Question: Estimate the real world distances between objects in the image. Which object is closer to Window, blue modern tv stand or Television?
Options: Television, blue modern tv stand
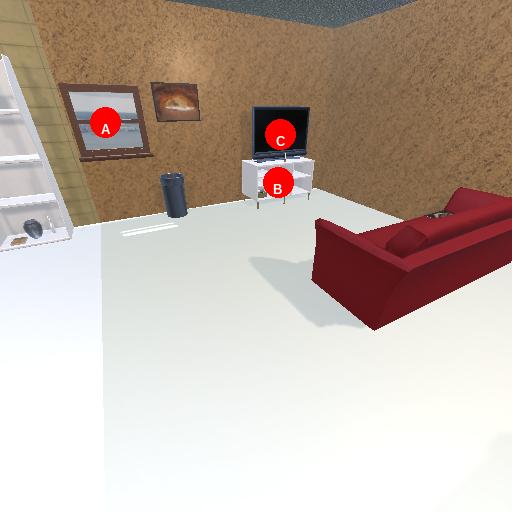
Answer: Television